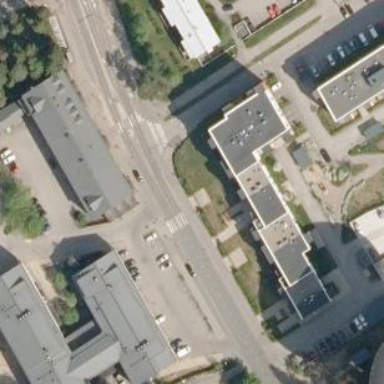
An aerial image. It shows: Uncontrolled crossing on the road.